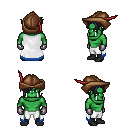
a pixel art fantasy rpg character, male body template, orc, green skin, white trimmed cape, white pants, raven pixie cut hairstyle, leather cap, metal gloves, black shoes, four views (front, back, left, right), 2x2 character sprite sheet, small pixel art, hard edges, no anti-aliasing